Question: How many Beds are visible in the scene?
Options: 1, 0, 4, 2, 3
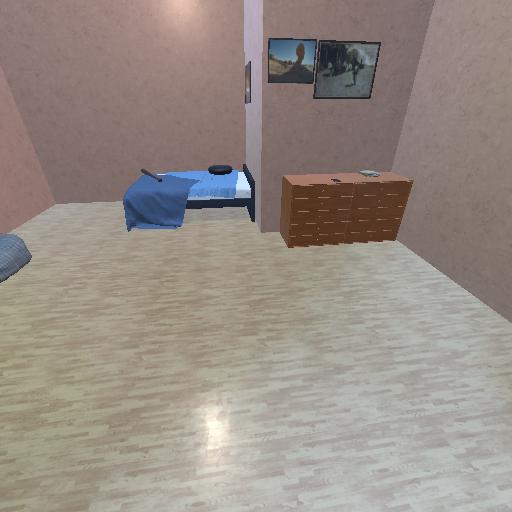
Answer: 1